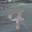
Label: 7